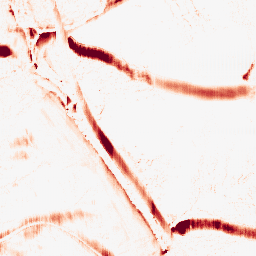
Category: morphological
Decomposition family: morphological_ellipse
Decomposition parameters: operation: opening
width: 20
height: 5
Upsampling method: fft_zeropad
Upsampling parameters: scale: 8
Upsampling scale: 8